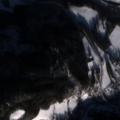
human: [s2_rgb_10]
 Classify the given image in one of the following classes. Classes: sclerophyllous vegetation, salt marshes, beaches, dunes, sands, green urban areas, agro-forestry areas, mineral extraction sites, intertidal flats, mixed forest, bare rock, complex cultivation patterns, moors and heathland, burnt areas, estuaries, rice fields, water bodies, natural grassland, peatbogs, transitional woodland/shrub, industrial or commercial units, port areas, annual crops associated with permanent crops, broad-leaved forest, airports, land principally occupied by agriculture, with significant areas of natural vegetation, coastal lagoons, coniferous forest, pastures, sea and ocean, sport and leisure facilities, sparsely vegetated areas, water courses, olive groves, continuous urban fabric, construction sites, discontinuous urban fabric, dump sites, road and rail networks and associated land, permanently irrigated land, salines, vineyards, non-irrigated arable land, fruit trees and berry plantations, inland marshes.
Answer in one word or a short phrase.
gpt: non-irrigated arable land, land principally occupied by agriculture, with significant areas of natural vegetation, broad-leaved forest, coniferous forest, mixed forest